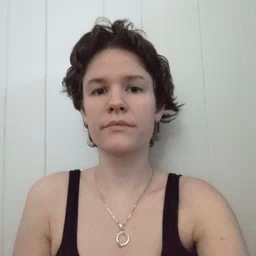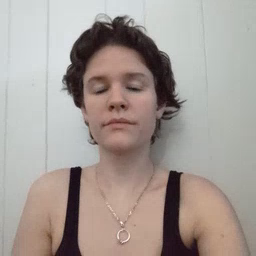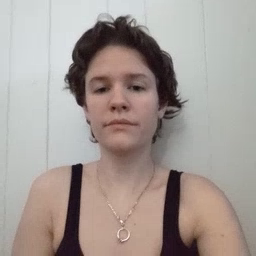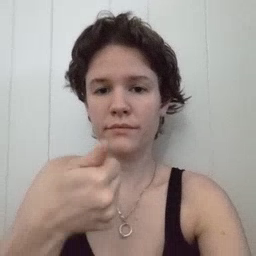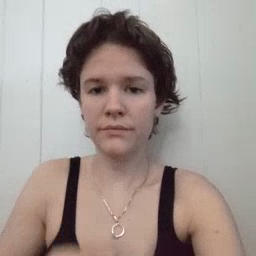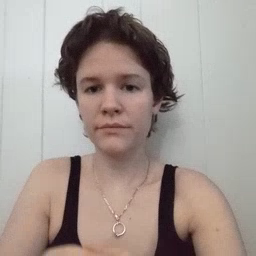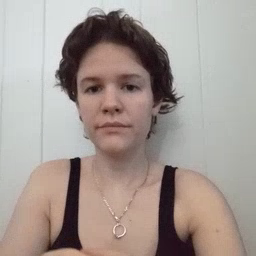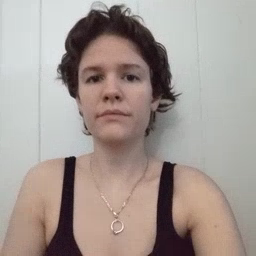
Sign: hide